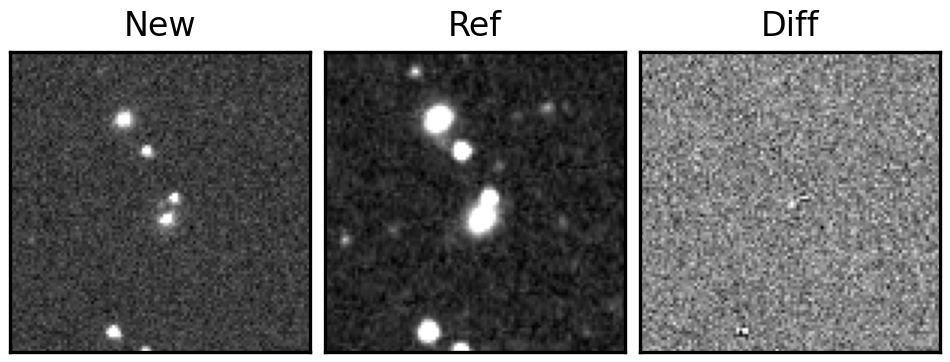
Label: real